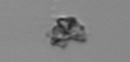
Label: detritus